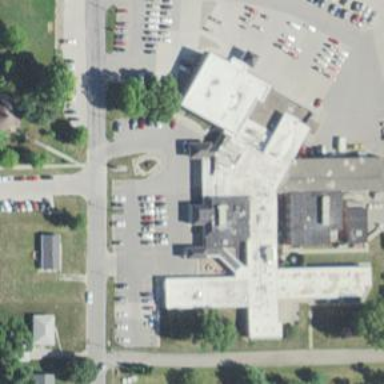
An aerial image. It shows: Healthcare facility identified as hospital.